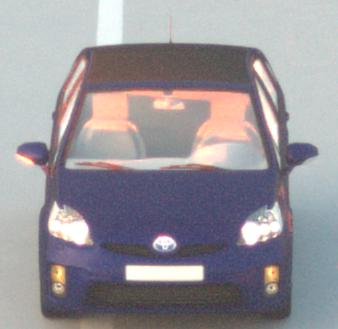
Make: Toyota
Model: Prius 1.5 Hybrid
Detailed model: Prius (HW2)
Model produced from: 2006/03
Model produced until: 2009/06
Doors: 5
Color: blue
Road condition: dry road
Daytime: sunrise or sunset
Contrast: medium contrast